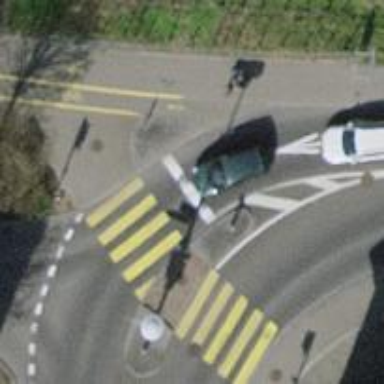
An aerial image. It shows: Road with traffic signals for signaling.